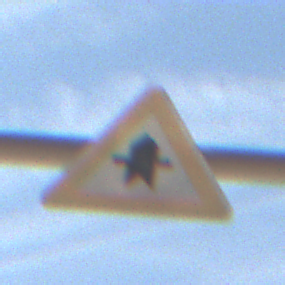
Verkehrszeichen: Vorfahrt
Umgebung: Outdoor, Nature
Tageszeit: Midday
Wetter: PartlyCloudy
Licht: Natural
Jahreszeit: NotSpecified
Kontrast: HighContrast